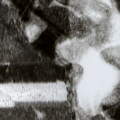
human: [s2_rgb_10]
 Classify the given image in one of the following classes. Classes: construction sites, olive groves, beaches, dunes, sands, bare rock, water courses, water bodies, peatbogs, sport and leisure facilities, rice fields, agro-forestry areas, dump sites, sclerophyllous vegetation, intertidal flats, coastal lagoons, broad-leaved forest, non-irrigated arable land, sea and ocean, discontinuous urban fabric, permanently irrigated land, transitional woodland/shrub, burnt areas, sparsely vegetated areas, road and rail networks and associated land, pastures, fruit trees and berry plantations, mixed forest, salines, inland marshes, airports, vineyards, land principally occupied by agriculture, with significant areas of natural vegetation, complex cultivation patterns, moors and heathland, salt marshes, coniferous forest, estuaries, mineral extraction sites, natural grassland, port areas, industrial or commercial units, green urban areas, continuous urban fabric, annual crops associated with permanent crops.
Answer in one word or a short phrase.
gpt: coniferous forest, mixed forest, transitional woodland/shrub, peatbogs